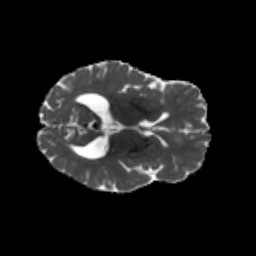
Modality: MD
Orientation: axial
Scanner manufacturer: siemens
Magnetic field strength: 3 T
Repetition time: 8.8 s
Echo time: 0.085 s